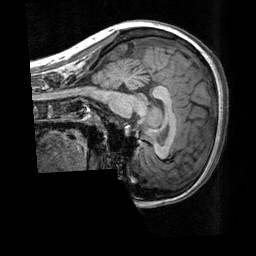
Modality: T1w
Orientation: sagittal
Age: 22
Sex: female
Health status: healthy
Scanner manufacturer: siemens
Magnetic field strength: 3 T
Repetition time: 2.3 s
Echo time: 0.00303 s